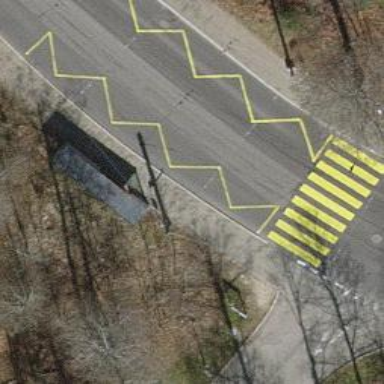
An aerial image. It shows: Bus stop with shelter. It is platform for public transport.